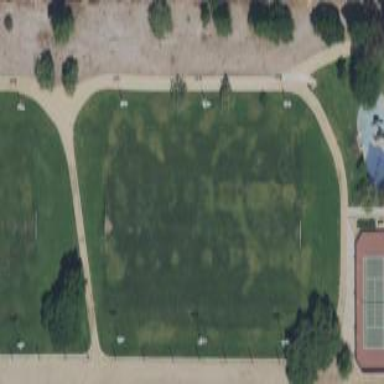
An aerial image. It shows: Soccer pitch for leisureland activities.